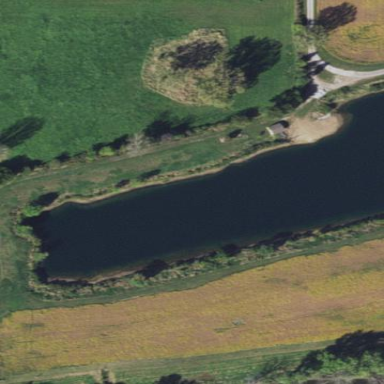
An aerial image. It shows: Serene pond surrounded by nature.